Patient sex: F
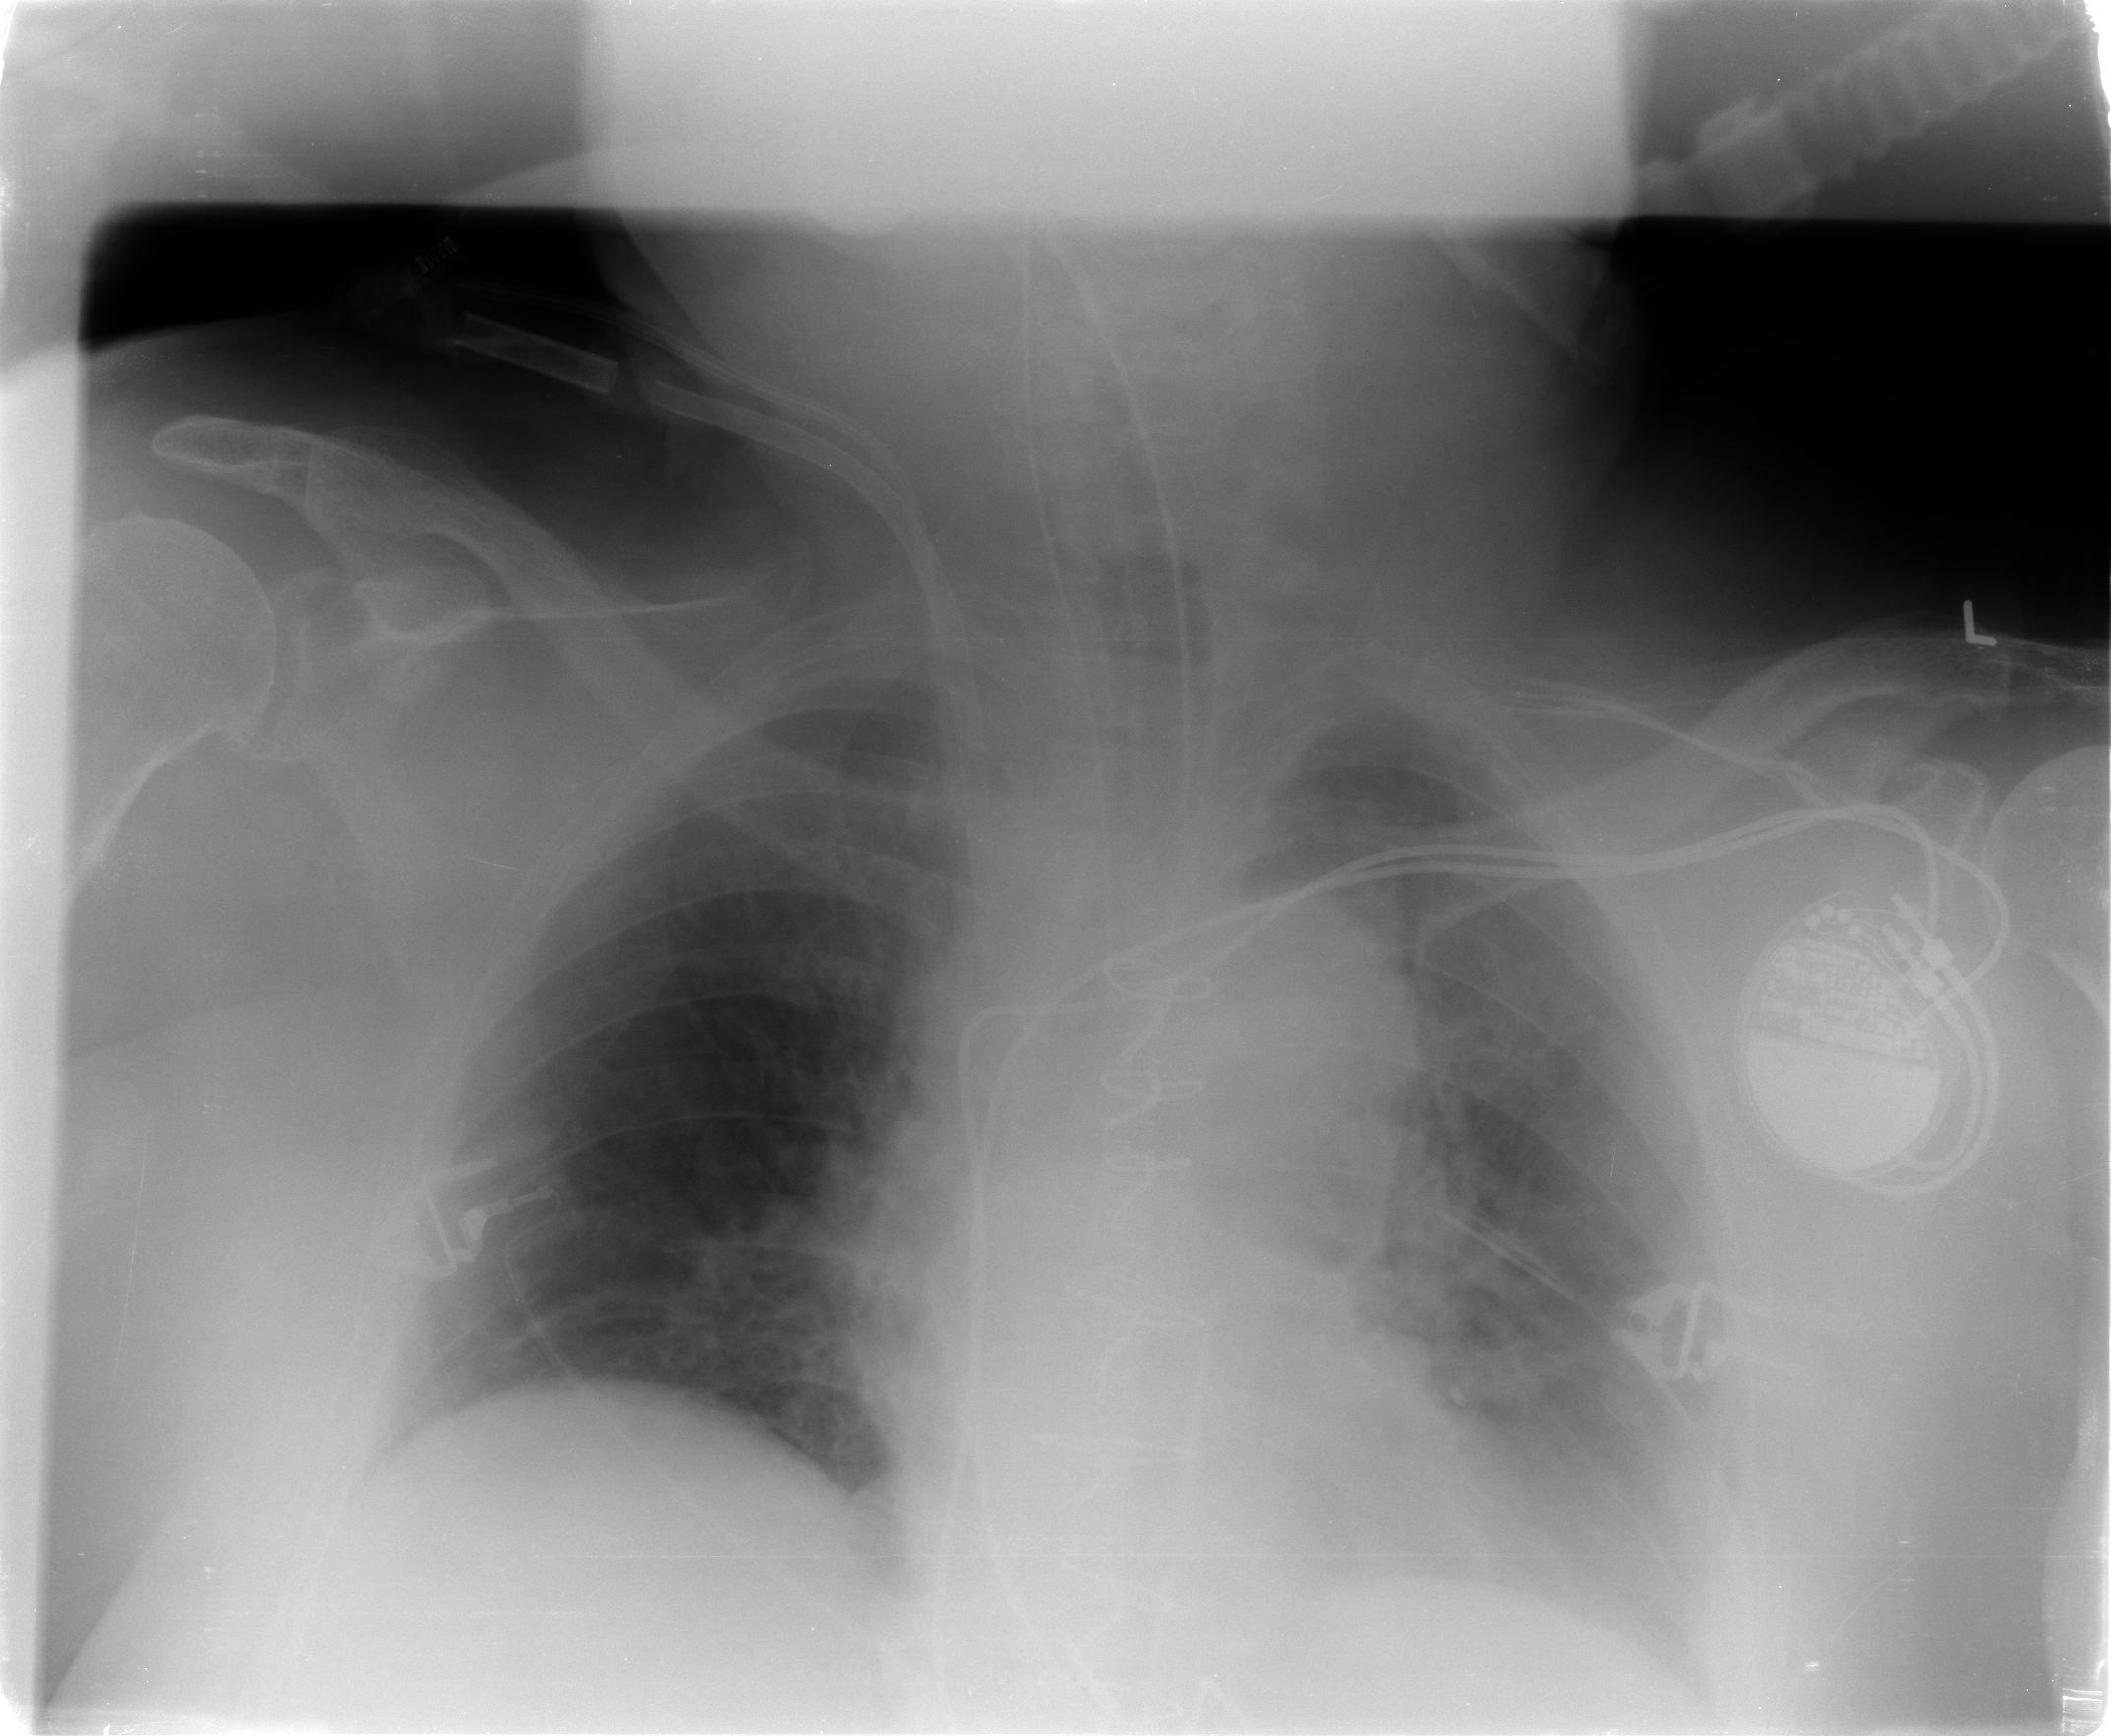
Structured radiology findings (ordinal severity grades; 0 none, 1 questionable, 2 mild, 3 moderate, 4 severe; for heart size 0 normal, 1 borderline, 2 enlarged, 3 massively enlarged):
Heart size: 2
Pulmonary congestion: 2
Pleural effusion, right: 0
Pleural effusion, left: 0
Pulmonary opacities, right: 0
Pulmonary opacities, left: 0
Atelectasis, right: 0
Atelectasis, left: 0